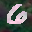
Label: 6